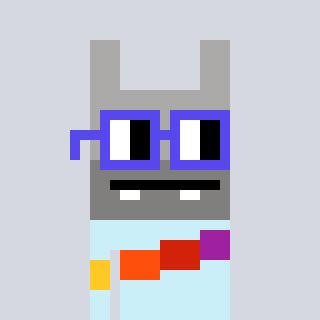
a pixel art character with square blue glasses, a rabbit-shaped head and a cold-colored body on a cool background